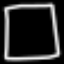
Label: square